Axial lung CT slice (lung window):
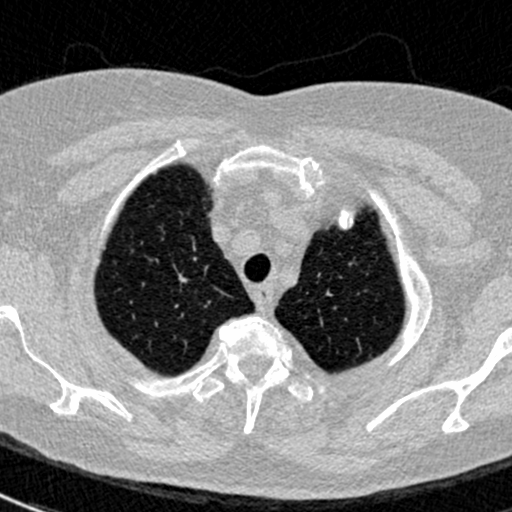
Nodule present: no